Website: apple
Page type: payment
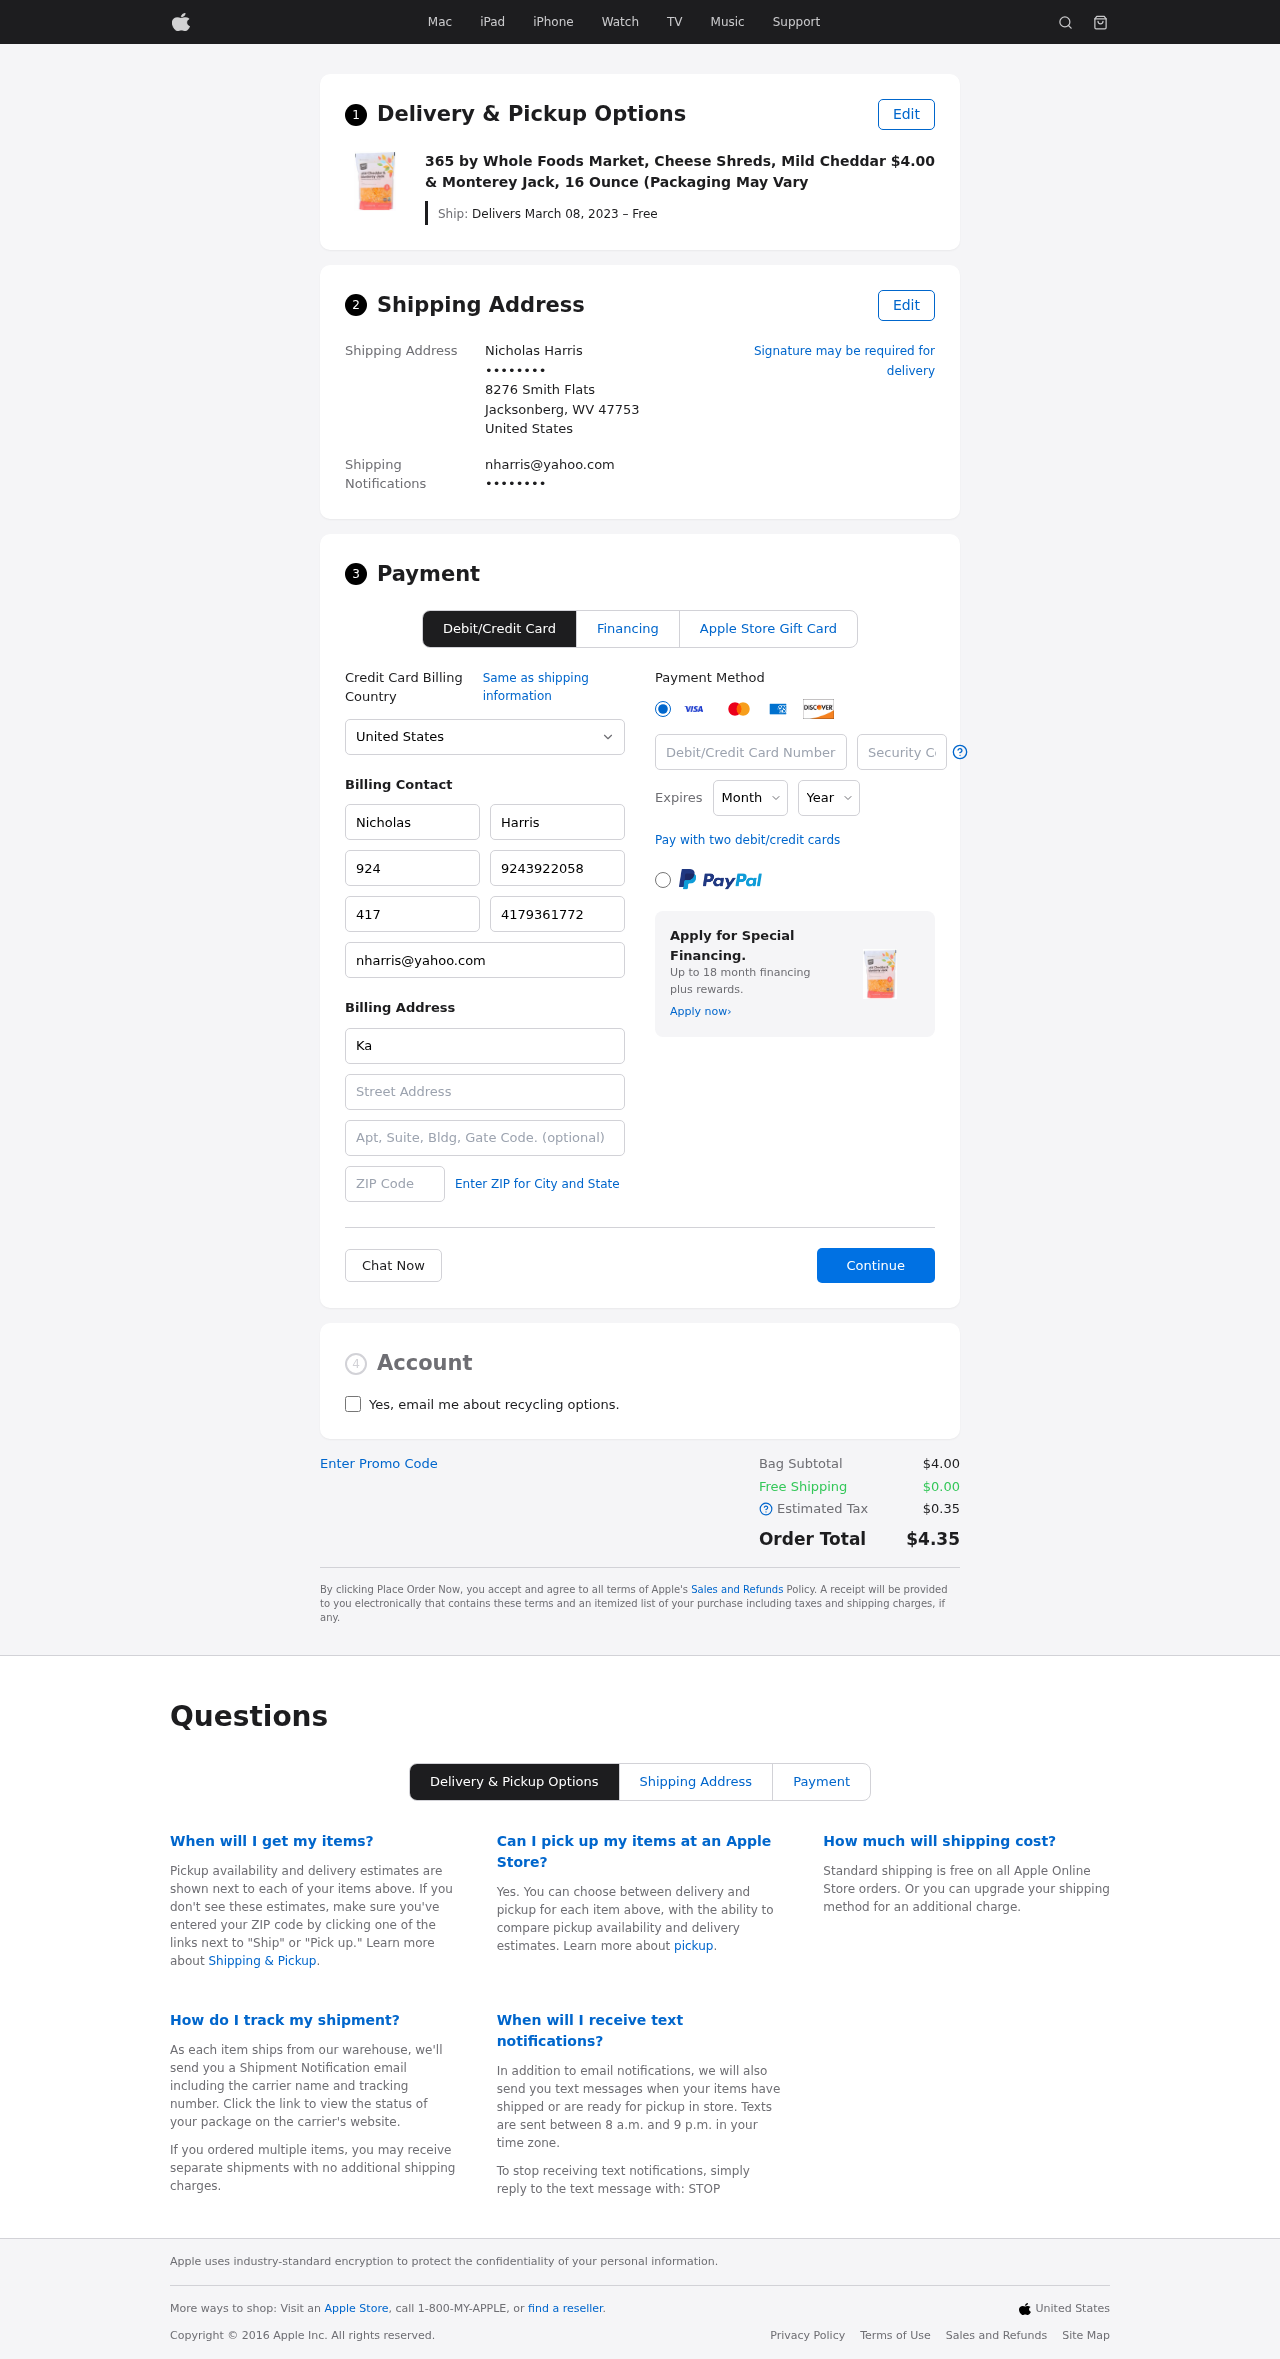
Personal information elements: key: PII_CARD_CVV
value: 3457
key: PII_CARD_EXPIRY_MONTH
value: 11
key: PII_CARD_EXPIRY_YEAR
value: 30
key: PII_CARD_NUMBER
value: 3770 4535 6043 257
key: PII_CITY_STATE_ZIP
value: Jacksonberg, WV 47753
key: PII_COMPANY
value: Kane LLC
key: PII_COUNTRY
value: United States
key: PII_EMAIL
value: nharris@yahoo.com
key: PII_EMAIL2
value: nharris@yahoo.com
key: PII_FIRSTNAME
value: Nicholas
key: PII_FULLNAME
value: Nicholas Harris
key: PII_LASTNAME
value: Harris
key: PII_PHONE3
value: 9243922058
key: PII_PHONE_ALT
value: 4179361772
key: PII_PHONE_ALT_AREA
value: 417
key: PII_PHONE_AREA
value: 924
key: PII_POSTCODE2
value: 50517
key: PII_SECURITY_CODE
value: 34287
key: PII_STREET
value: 8276 Smith Flats
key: PII_STREET2
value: Suite 626
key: PII_PHONE
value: ••••••••
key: PII_PHONE2
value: ••••••••
Product elements: key: PRODUCT1_NAME
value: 365 by Whole Foods Market, Cheese Shreds, Mild Cheddar & Monterey Jack, 16 Ounce (Packaging May Vary
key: PRODUCT1_PRICE
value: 4
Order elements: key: ORDER_DELIVERY_DATE
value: Delivers March 08, 2023 – Free
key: ORDER_SUBTOTAL
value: $4.00
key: ORDER_SHIPPING_COST
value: $0.00
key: ORDER_TAX
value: $0.35
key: ORDER_TOTAL
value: $4.35